Field crop: tomato
Growth stage: 1
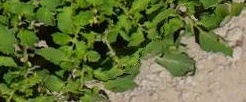
Species: tomato